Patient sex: M
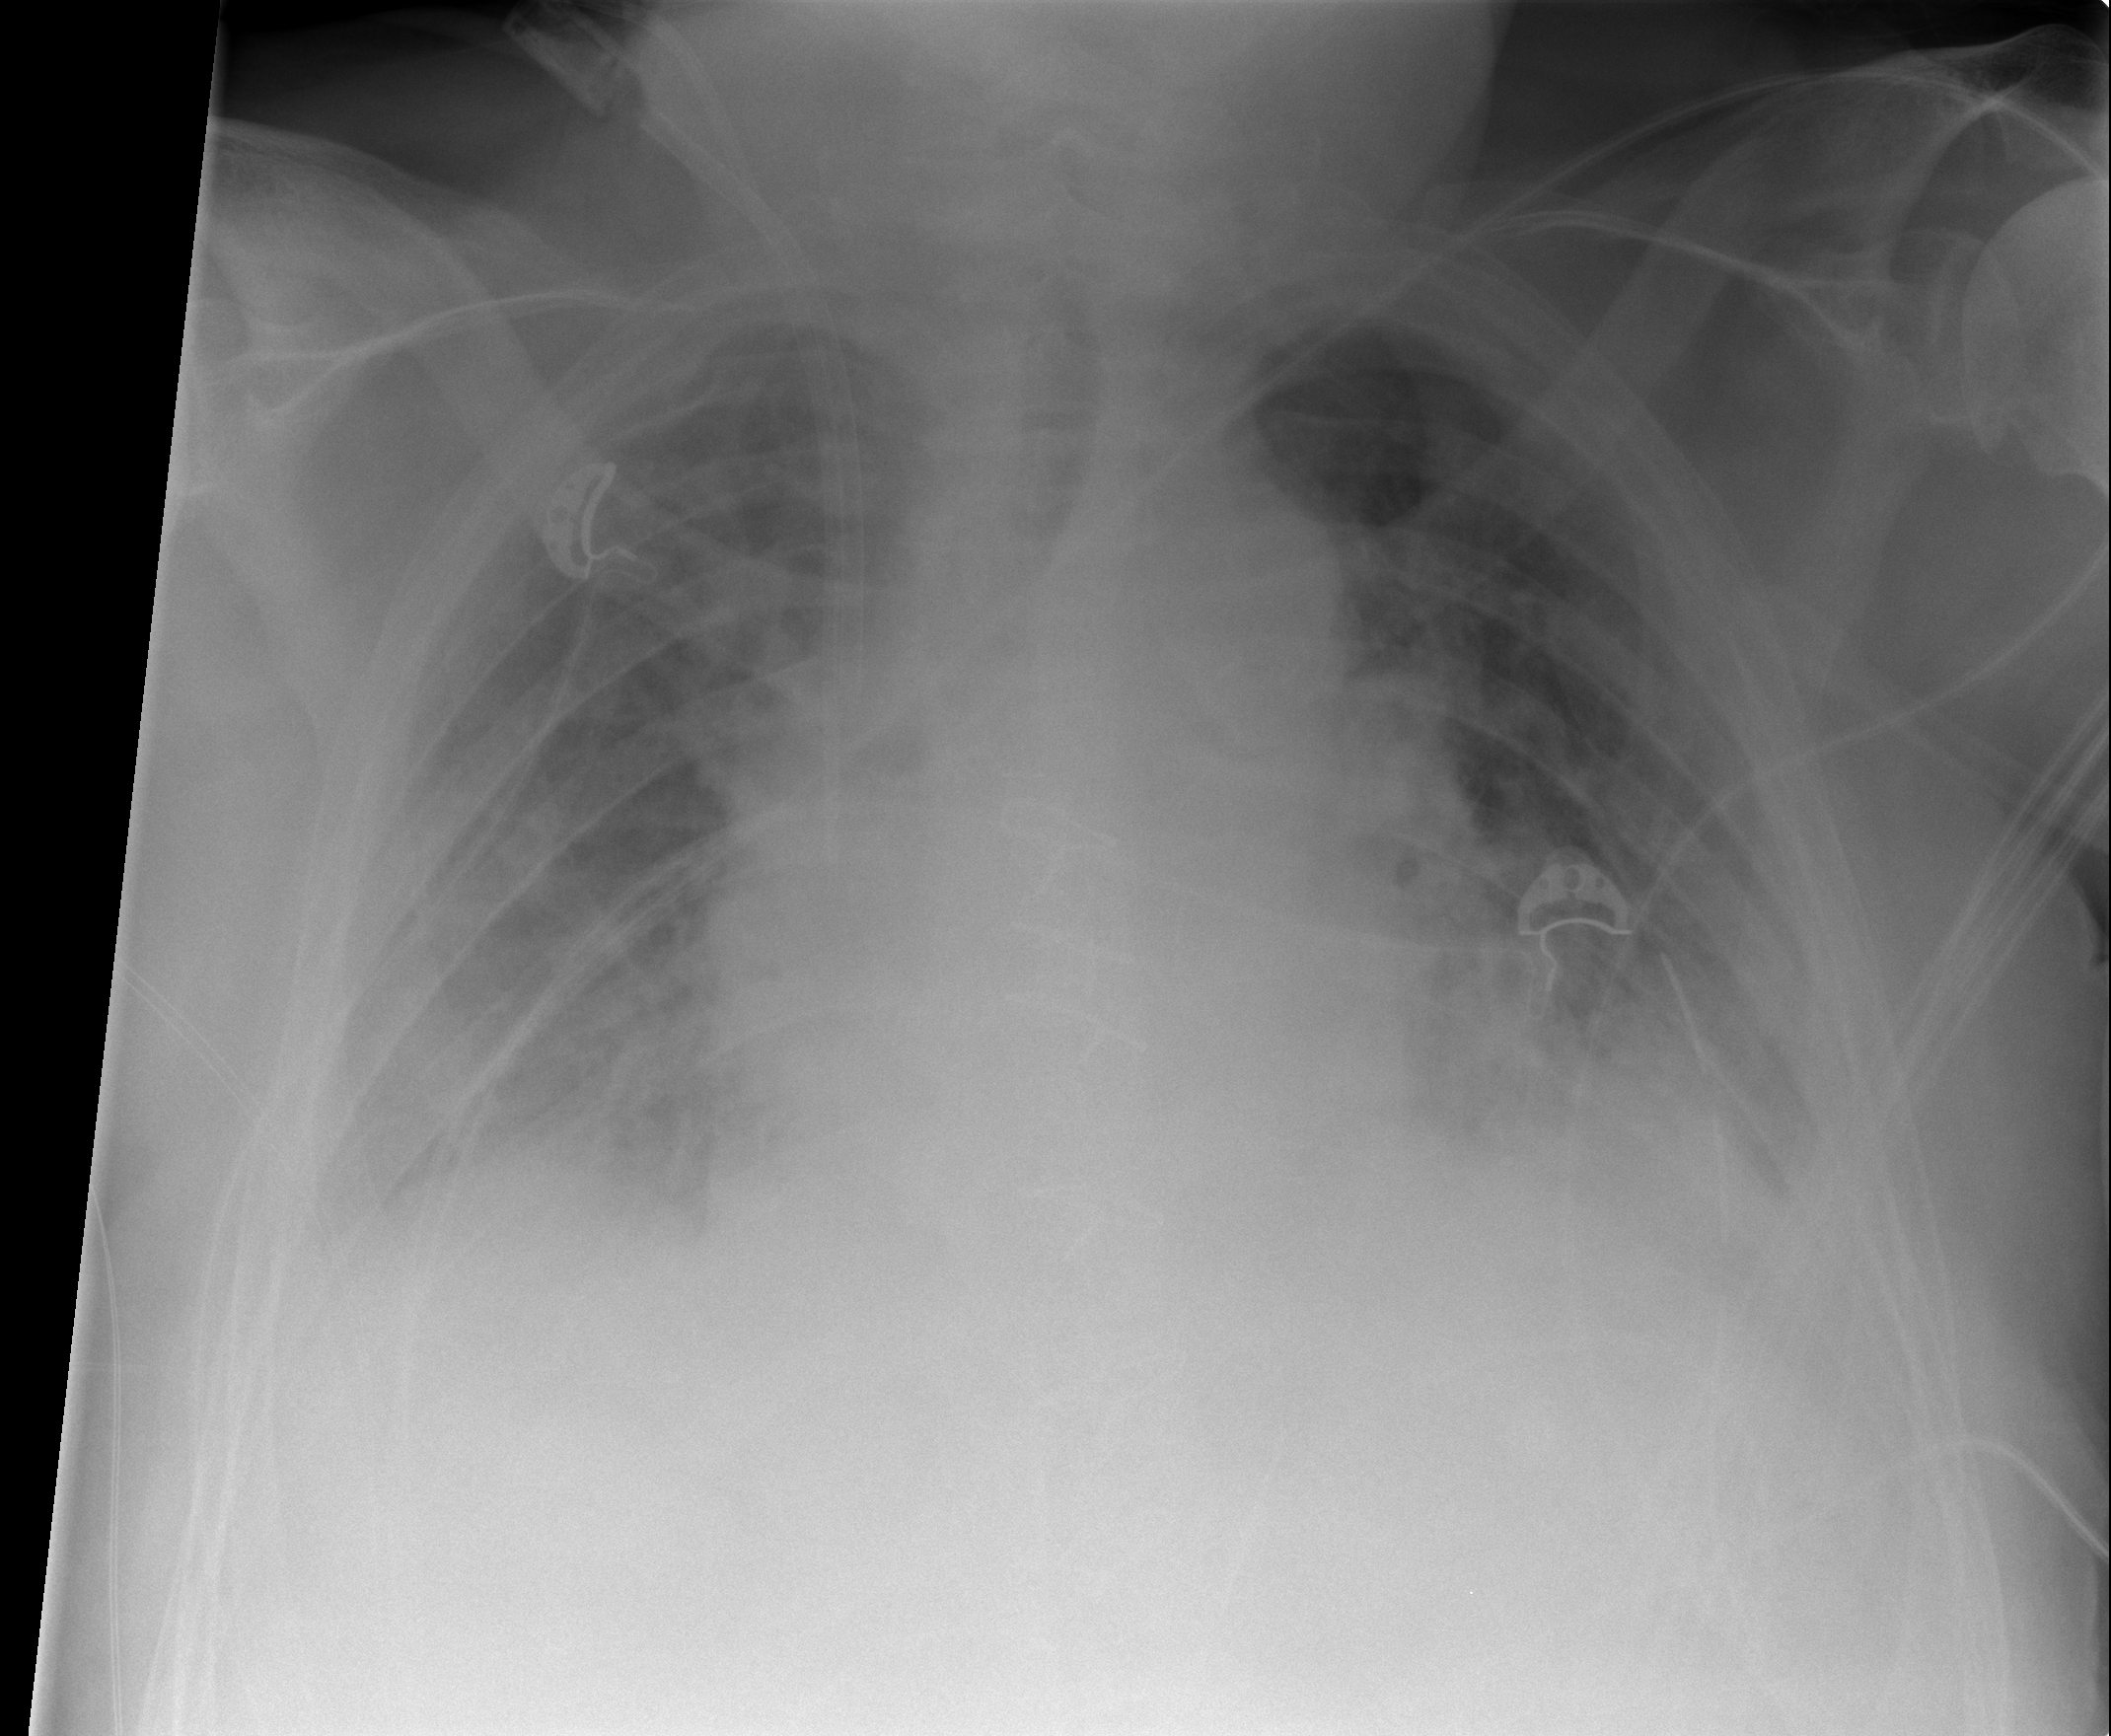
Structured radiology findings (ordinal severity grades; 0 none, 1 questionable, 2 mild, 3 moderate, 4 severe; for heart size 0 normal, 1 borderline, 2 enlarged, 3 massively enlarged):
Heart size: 2
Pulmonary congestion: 3
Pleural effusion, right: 2
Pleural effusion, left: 2
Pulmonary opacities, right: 2
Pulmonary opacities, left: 2
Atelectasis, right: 2
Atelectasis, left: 2